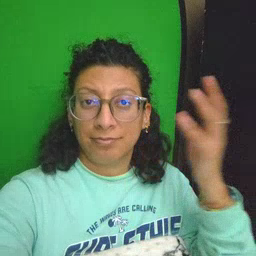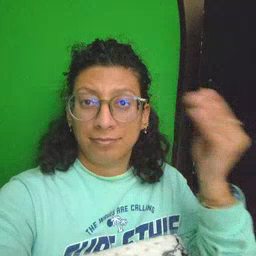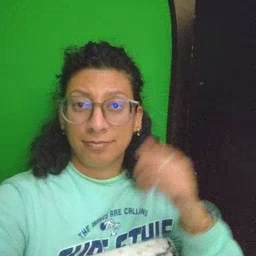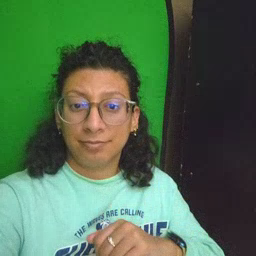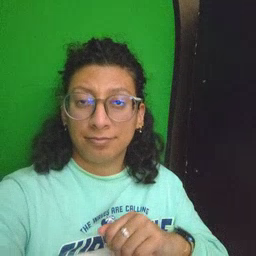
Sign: outside